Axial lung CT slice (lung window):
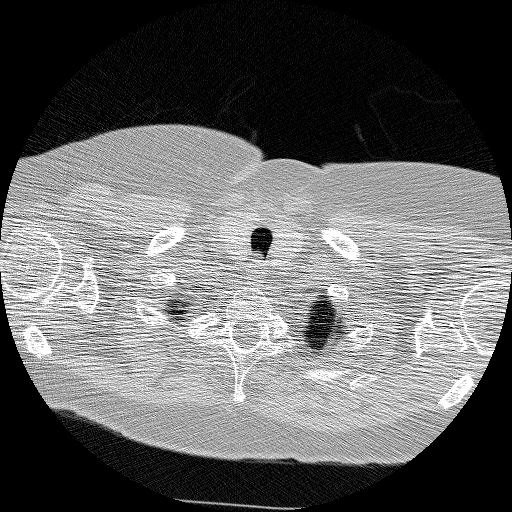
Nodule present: no